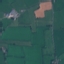
Land use / land cover: Pasture